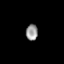
Tissue: prostate
Cell type: Myeloid cells
Senescence score: 0.6947
Nuclear area (px): 185
Mean DAPI intensity: 152.103